Question: When you inspect an element in Google Chrome you see something like this:

'''
html body div #content #mainbar form#post-form.post-form div#question-form div#post-editor.post-editor div div.wmd-containier ... span
'''
Is there a method or a solution in jQuery that displays the same string for any object?
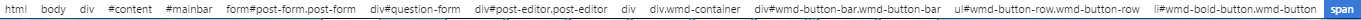
Answer: Let's try and write one as a jQuery plugin - it should be trivial. All we need is to find the node's parents, and the node itself, and then generate a string containing the (lowercase) tag name, and (if supplied) the ID and classes:
'''
(function($) {
function tag(el) {
var r = el.tagName.toLowerCase();
if (el.id) {
r += '#' + el.id;
}
if (el.className) {
r += '.' + el.className.replace(/\s+/g, '.');
}
return r;
}
$.fn.path = function() {
var node = this.get(0); // in case multiple elements are passed
return $(node).parents().add(node).get().map(tag).join(' ');
}
})(jQuery);
'''
Trying that out here on this stackoverflow page gives:
'''
$('.vote').path()
> "html body.question-page.new-topbar div.container div#content.snippet-hidden
div div#mainbar div#question.question table tbody tr td.votecell div.vote"
'''